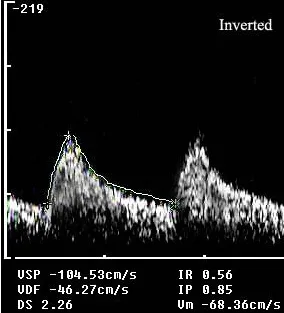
Two hours later, the transcranial Doppler showed a stenotic flow at the level of the basilar artery: a focal mean flow velocity increase >30% compared with the proximal arterial segment.
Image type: radiology (ultrasound)